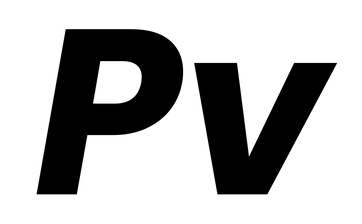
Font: Poppins-BoldItalic